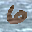
Label: 6